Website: crate-barrel
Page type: gifting
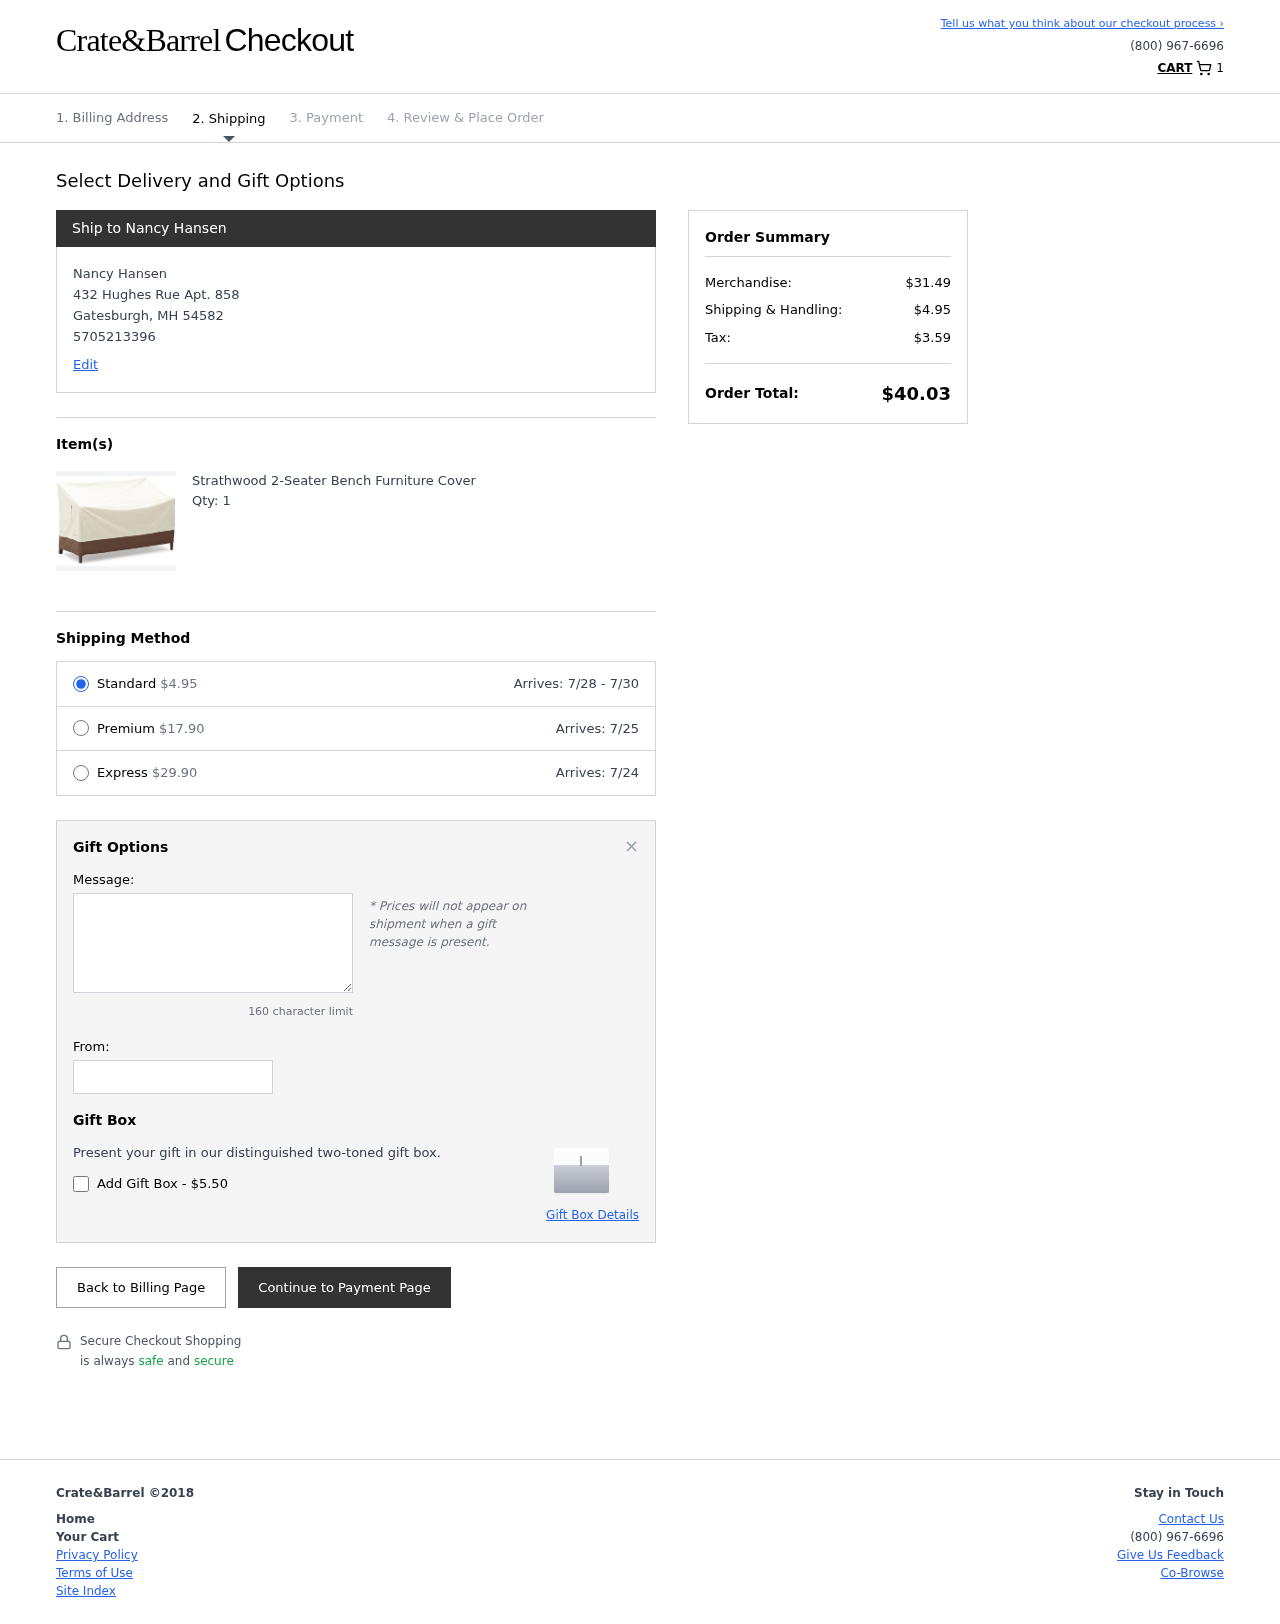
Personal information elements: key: PII_CITY
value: Gatesburgh
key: PII_FULLNAME
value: Nancy Hansen
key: PII_GIFT_FIRSTNAME
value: Sherri
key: PII_GIFT_MESSAGE
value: Hey Sherri, I know how much you love your outdoor space, so I thought this cover would be perfect to keep your bench in great shape through all the seasons. Just a little something to help you enjoy those relaxing moments outside even more. Hope you love it!
Nancy
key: PII_PHONE
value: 5705213396
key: PII_POSTCODE
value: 54582
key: PII_STATE_ABBR
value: MH
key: PII_STREET
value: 432 Hughes Rue Apt. 858
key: PII_FULLNAME2
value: Nancy Hansen
Product elements: key: PRODUCT1_NAME
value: Strathwood 2-Seater Bench Furniture Cover
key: PRODUCT1_QUANTITY
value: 1
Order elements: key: ORDER_NUM_ITEMS
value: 1
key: ORDER_SHIPPING_COST
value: $4.95
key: ORDER_DELIVERY_DATE_RANGE
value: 7/28 - 7/30
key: ORDER_PREMIUM_SHIPPING
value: $17.90
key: ORDER_PREMIUM_DATE
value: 7/25
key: ORDER_EXPRESS_SHIPPING
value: $29.90
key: ORDER_EXPRESS_DATE
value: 7/24
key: ORDER_SUBTOTAL
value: $31.49
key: ORDER_TAX
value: $3.59
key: ORDER_TOTAL
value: $40.03